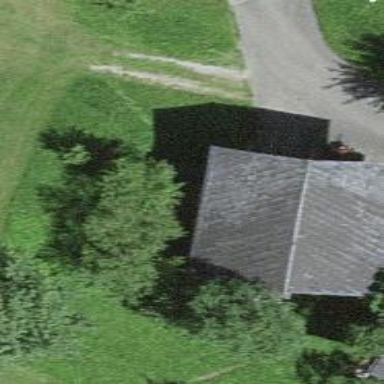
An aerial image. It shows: Shed building.